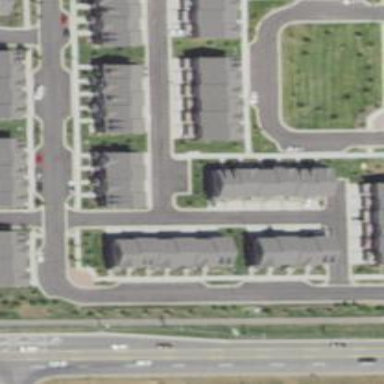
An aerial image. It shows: Living street.